Question: Our situation is: using Spark streaming with AWS Kinesis.
If specify the Spark master to be in memory as "", then Spark can consume data from Kinesis fairly quick.
But if we switch to a cluster with 1 master and 3 workers (on 4 separate machines), and set master to be "", then the Spark cluster is consuming data at a very slow rate. This cluster has 3 worker machines, and each worker machine with 1 core.
I'm trying to speed up the consuming speed, so I add on each worker machine, but it does not help much since each executor will need 1 core at least (and my worker machine has 1 core only). I also read adding more number will help scale up, but I just want to maximize my read capacity.
Since the "in memory" mode is possible to consume fast enough, is it possible to also start multiple "Kinesis record processor thread" on each worker machine, shown in the ? Or start many threads to consume from Kinesis within 1 core?
Thank you very much.
picture below from <URL>

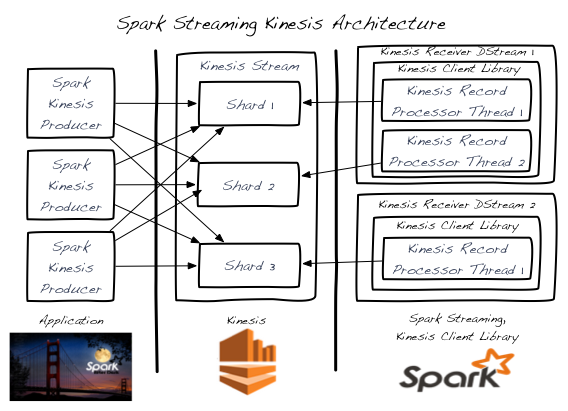
Answer: It turns out to be related to resources of the cluster.
For AWS Kinesis, one Kinesis stream requires one receiver from Spark cluster, and one receiver will acquire one core from Spark workers.
I increased the core of each worker to be 4 cores, and then executors have extra cores to run jobs.